Question: I am trying to display a list of data in table on the desktop version of the website using tables. I want to condense the same for the mobile web. Should I use a separate block of html or can I convert the present tables for the mobile view.
<URL>
I like the following list view on mobile

I modified the code according to the answers. Any idea how i can make the whole list as a whole as click-able as one block ?
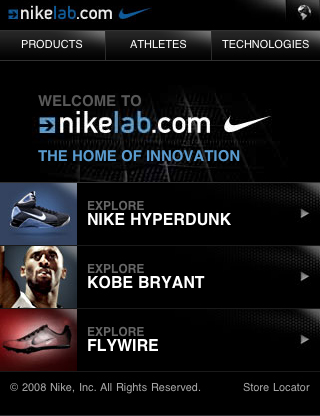
Answer: You can turn an HTML 'table' to different rendering, e.g. setting
'''
table { display: block; }
tr { display: table; }
th, td { display: table-row; }
'''
This would cause a completely vertical presentation.
The details of course depend on the markup and on the desired rendering.